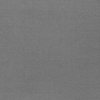
Label: dusty